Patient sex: M
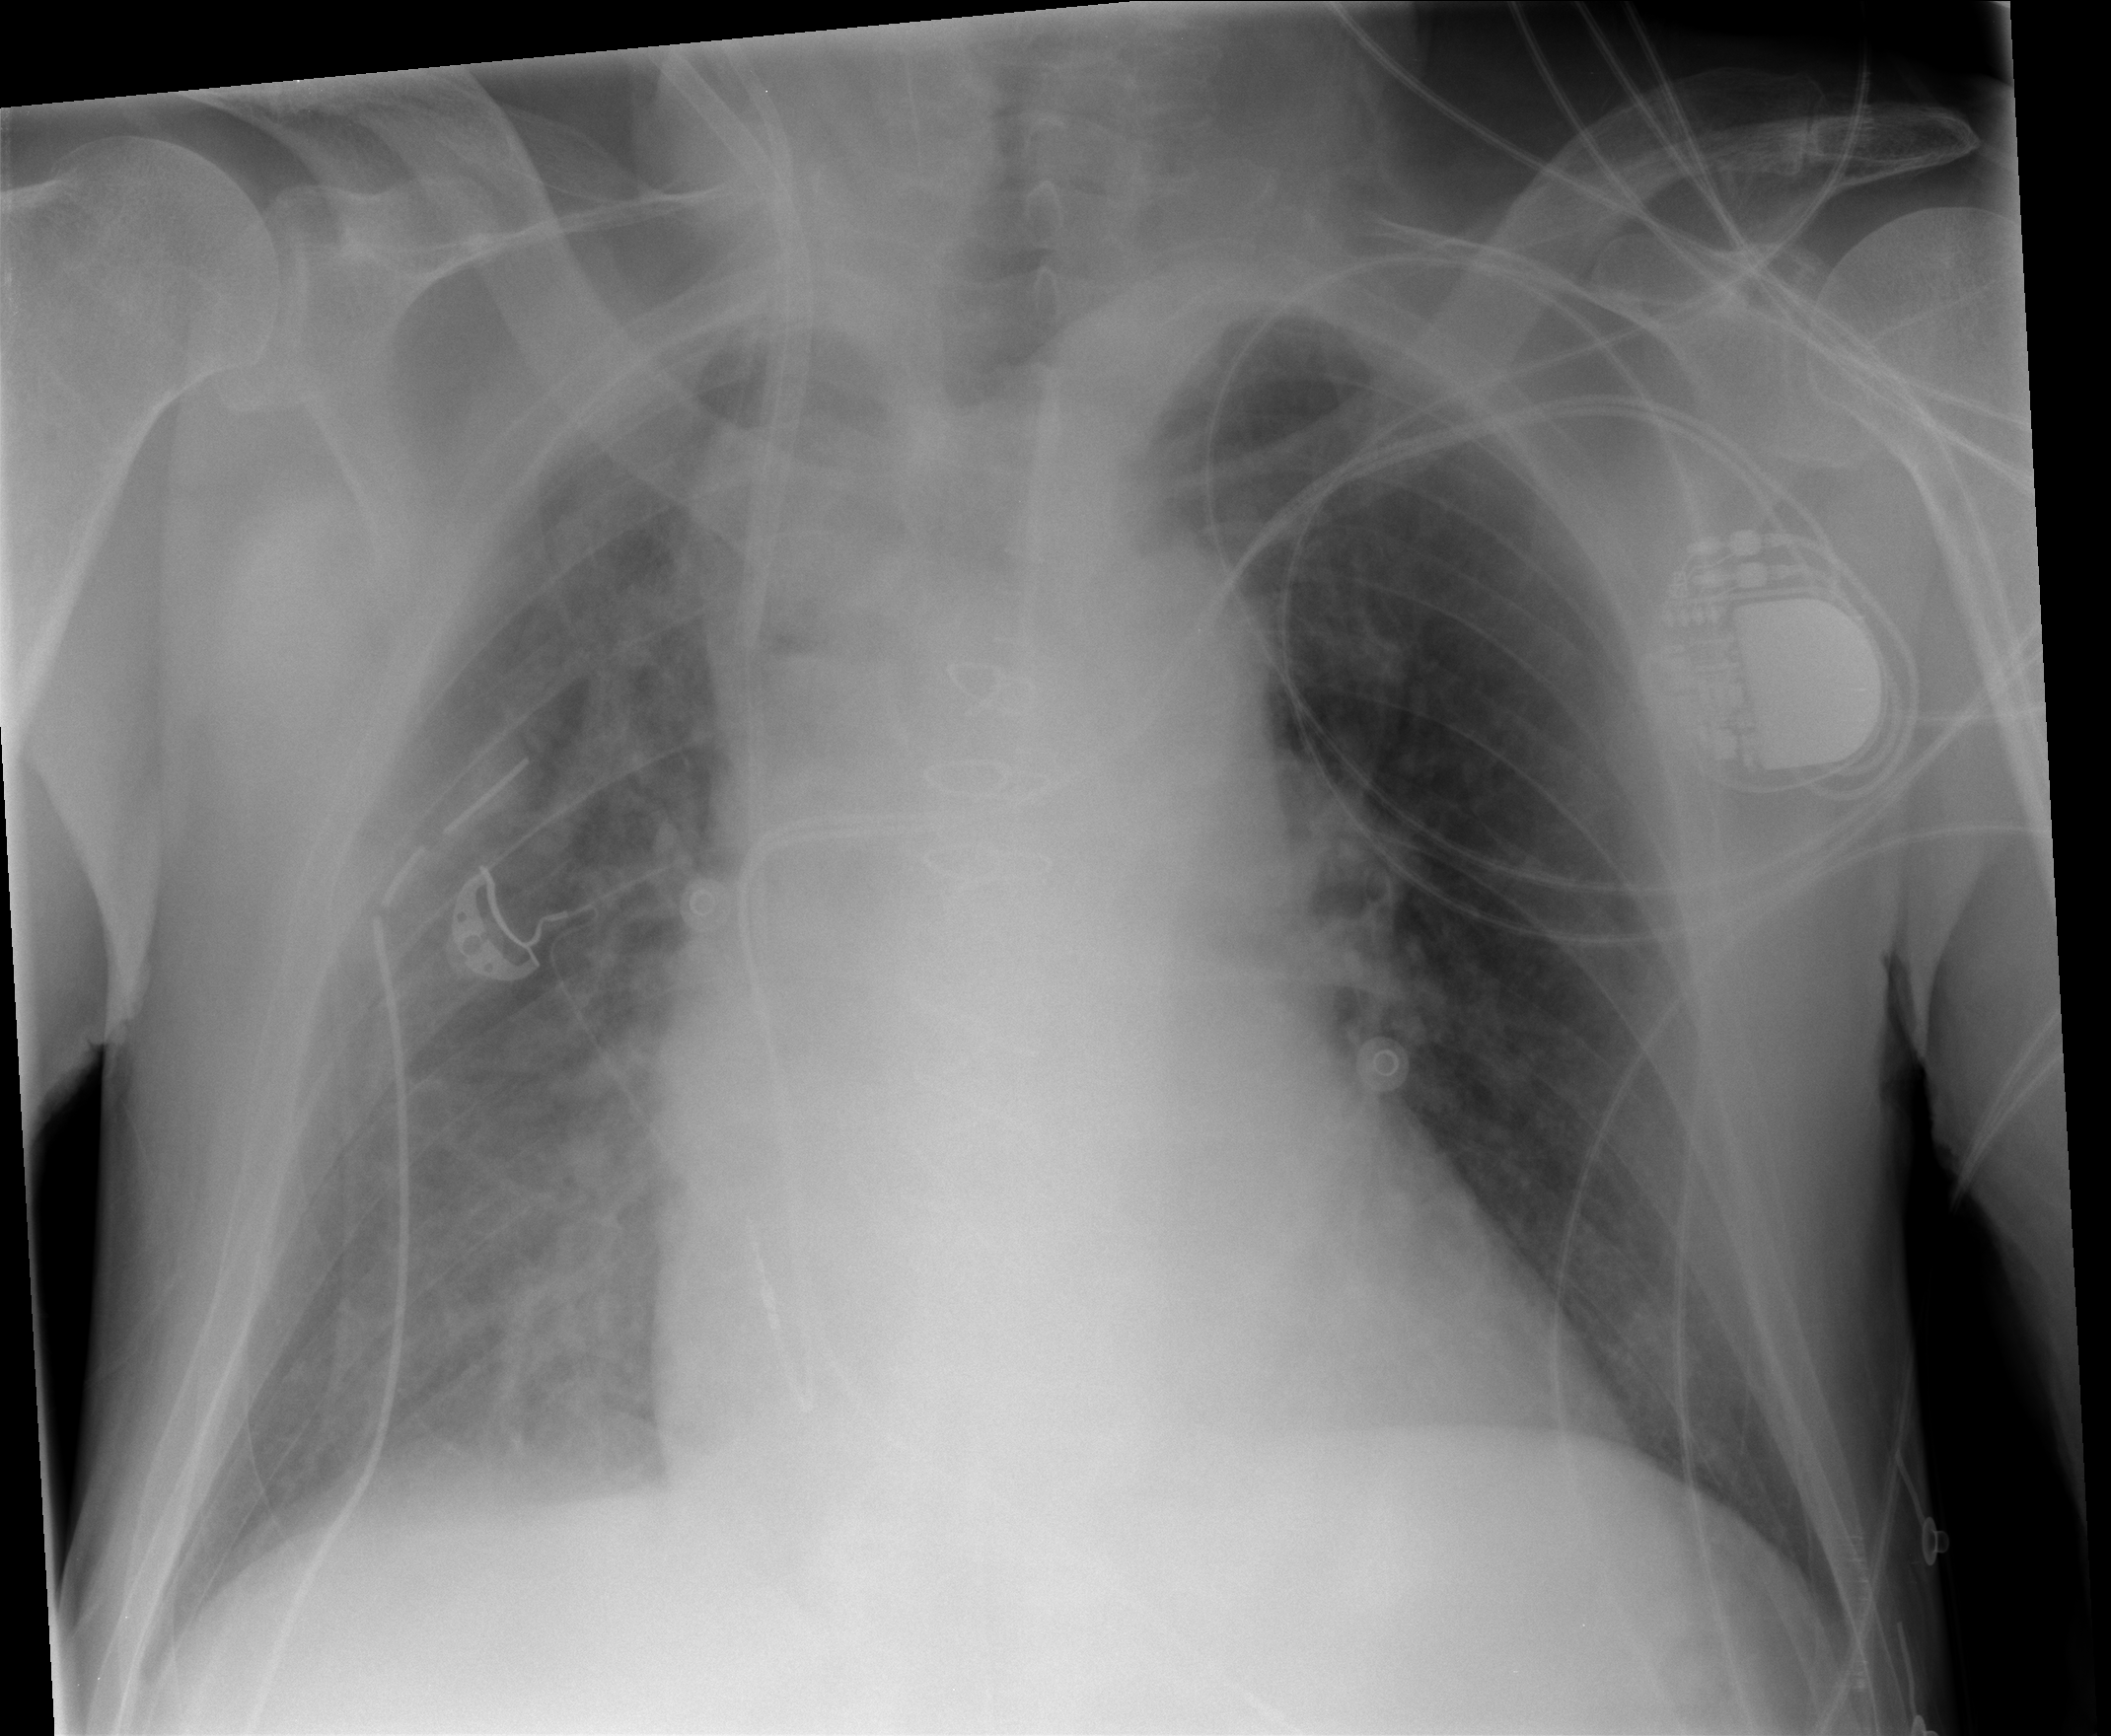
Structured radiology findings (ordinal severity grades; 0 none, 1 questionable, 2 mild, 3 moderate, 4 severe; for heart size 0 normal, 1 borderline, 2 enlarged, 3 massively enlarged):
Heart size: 1
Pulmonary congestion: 1
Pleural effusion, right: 1
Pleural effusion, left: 0
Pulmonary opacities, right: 2
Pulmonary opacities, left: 0
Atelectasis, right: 2
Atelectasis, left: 0